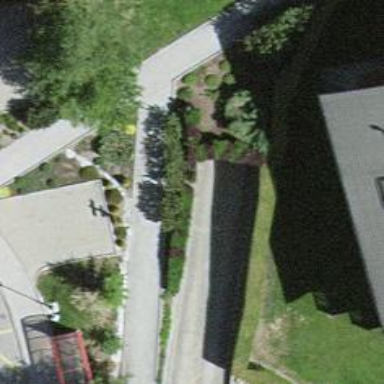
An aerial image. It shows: Parking entrance.